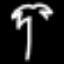
Label: palm tree